Question: I am tring to send a push notification to my google assistant, but there is an error.
> "code": 404, "message": "Requested entity was not found.", "status":
"NOT_FOUND"
At first, I refer to the 'aog' doc about send notifications in java language, I think my 'userId' and intent are correct, if wrong input the response is not 404.
So I try to build in <URL>, just follow the setup Instructions, my assistant can successfully build, and the conversation is work, when i try to "send notification", the response is still 404.
Does any one know how to solve this problem?

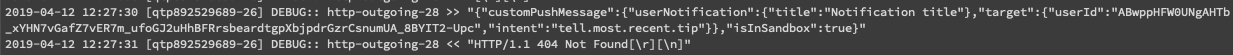
Answer: I found the reason recently.
The example code class Target need locale parameter,
because my project's locale is not english.
Once i create a project with english, push notification works fine.
In <URL> docs, the difference between java and nodejs is locale in target.